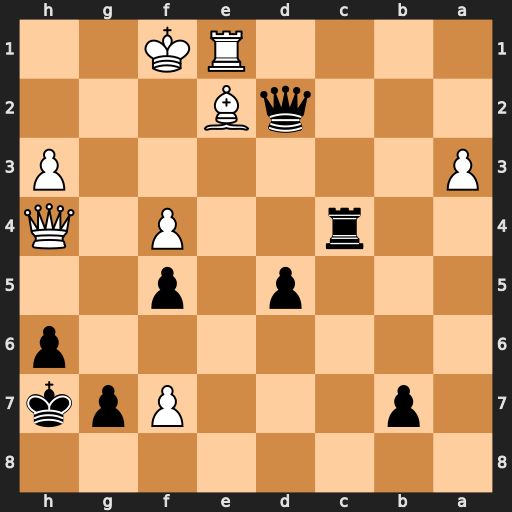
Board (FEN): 8/1p3Ppk/7p/3p1p2/2r2P1Q/P6P/3qB3/4RK2
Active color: b
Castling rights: -
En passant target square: -
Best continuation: Rxf4+ Qxf4 Qxf4+ Kg2 Qg5+ Bg4 Qf6 Bxf5+ g6